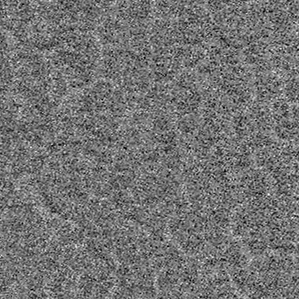
Label: frost